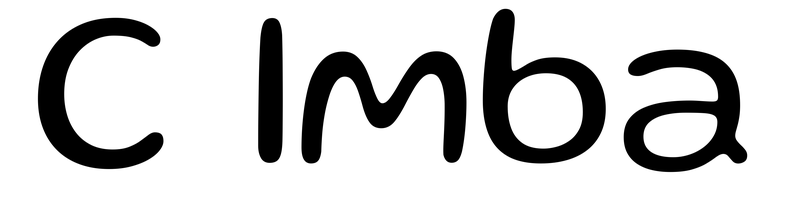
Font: Gluten_Light